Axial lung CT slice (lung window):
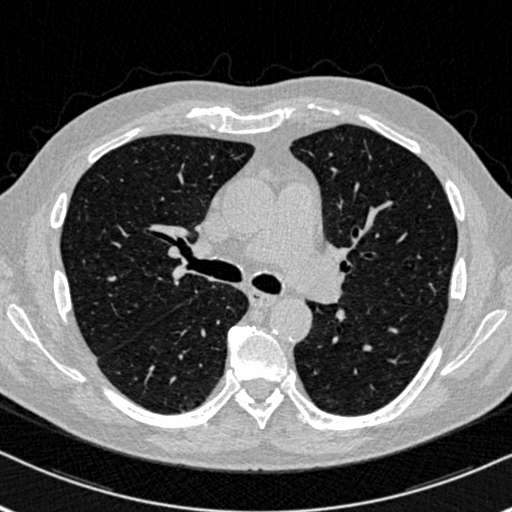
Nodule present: no